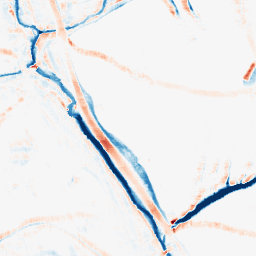
Category: morphological
Decomposition family: morphological_rect
Decomposition parameters: operation: average
width: 10
height: 10
Upsampling method: bicubic
Upsampling parameters: scale: 2
Upsampling scale: 2